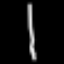
Label: line